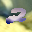
Label: 2